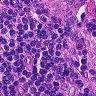
Metastatic tissue present: no